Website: crate-barrel
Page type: delivery-shipping
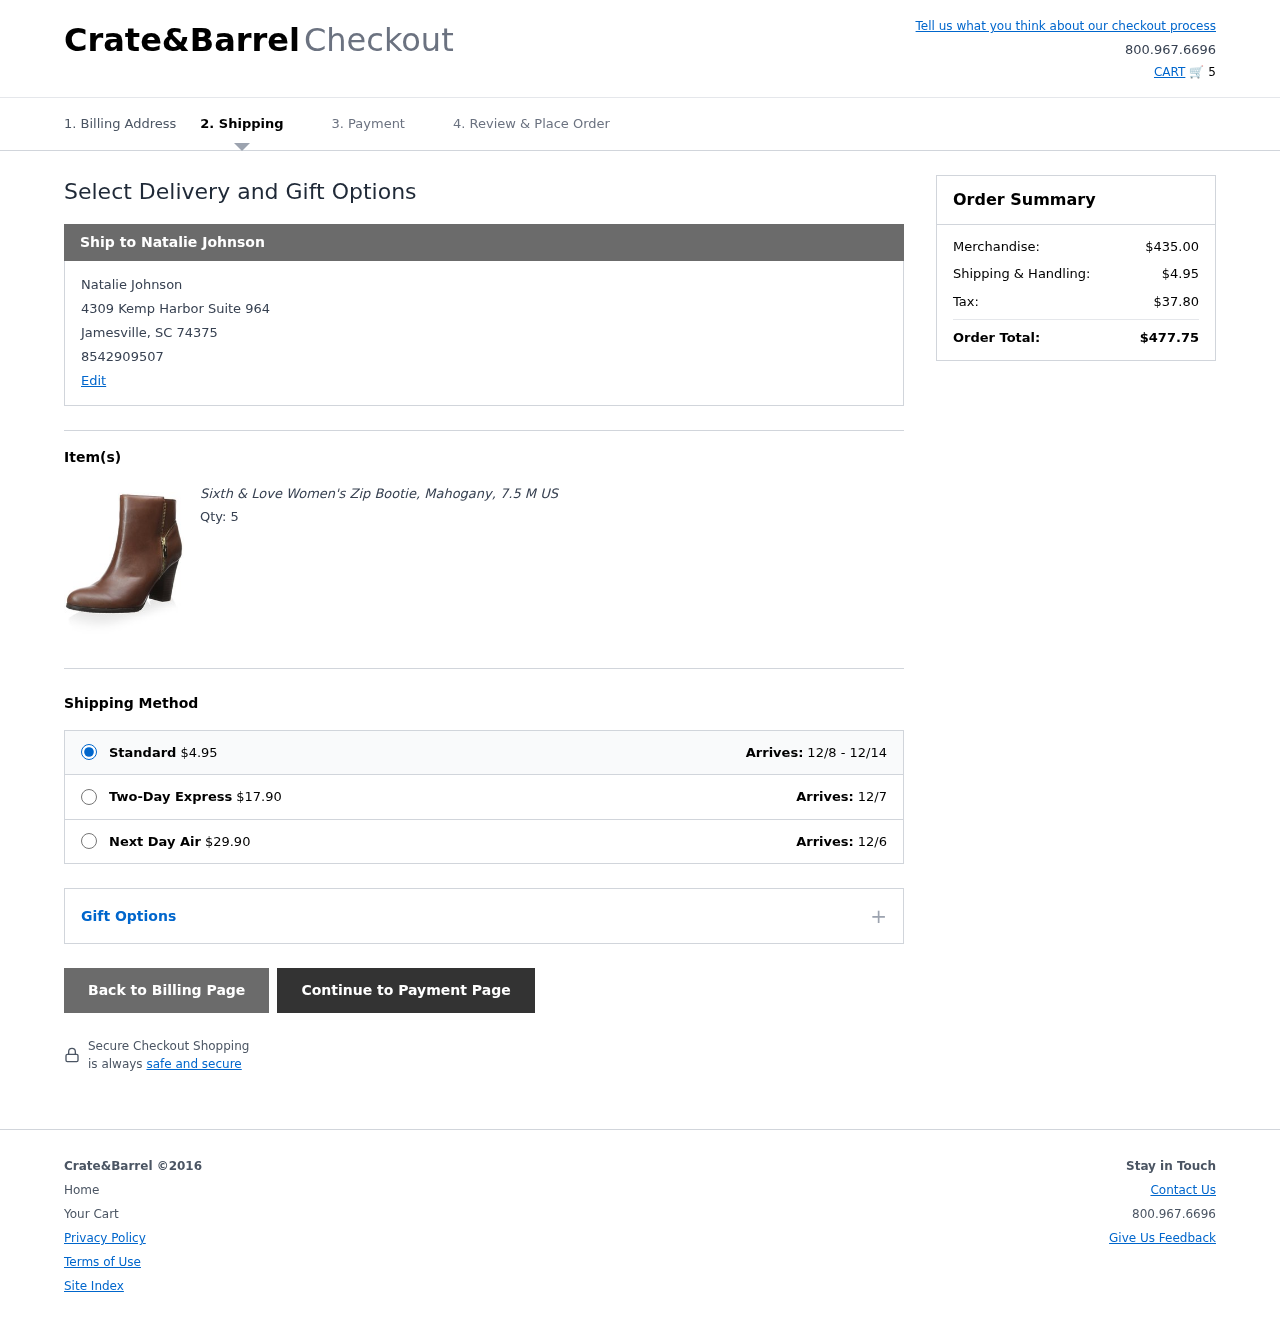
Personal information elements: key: PII_CITY
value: Jamesville
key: PII_FULLNAME
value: Natalie Johnson
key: PII_PHONE
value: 8542909507
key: PII_POSTCODE
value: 74375
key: PII_STATE_ABBR
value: SC
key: PII_STREET
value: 4309 Kemp Harbor Suite 964
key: PII_FULLNAME2
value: Natalie Johnson
Product elements: key: PRODUCT1_NAME
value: Sixth & Love Women's Zip Bootie, Mahogany, 7.5 M US
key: PRODUCT1_QUANTITY
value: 5
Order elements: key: ORDER_NUM_ITEMS
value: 5
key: ORDER_SHIPPING_COST
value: $4.95
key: ORDER_DELIVERY_DATE_RANGE
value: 12/8 - 12/14
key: ORDER_SHIPPING_COST_EXPRESS
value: $17.90
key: ORDER_SHIPPING_DATE_EXPRESS
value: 12/7
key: ORDER_SHIPPING_COST_NEXT_DAY
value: $29.90
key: ORDER_SHIPPING_DATE_NEXT_DAY
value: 12/6
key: ORDER_SUBTOTAL
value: $435.00
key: ORDER_SHIPPING_COST2
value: $4.95
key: ORDER_TAX
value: $37.80
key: ORDER_TOTAL
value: $477.75